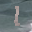
Label: 1